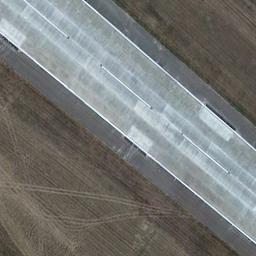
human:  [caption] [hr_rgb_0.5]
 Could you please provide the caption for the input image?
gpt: The runway goes through the clearing .

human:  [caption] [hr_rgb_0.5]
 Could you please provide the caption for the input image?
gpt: There are vertical lines on the runway .

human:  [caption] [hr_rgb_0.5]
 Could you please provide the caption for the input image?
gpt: The runway is on the bare land .

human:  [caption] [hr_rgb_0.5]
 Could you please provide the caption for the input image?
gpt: Next to the runway is brown bare ground with white short and thick markings on the runway .

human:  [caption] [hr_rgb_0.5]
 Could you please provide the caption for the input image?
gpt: There are brown bare land near the runway .